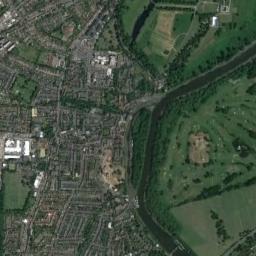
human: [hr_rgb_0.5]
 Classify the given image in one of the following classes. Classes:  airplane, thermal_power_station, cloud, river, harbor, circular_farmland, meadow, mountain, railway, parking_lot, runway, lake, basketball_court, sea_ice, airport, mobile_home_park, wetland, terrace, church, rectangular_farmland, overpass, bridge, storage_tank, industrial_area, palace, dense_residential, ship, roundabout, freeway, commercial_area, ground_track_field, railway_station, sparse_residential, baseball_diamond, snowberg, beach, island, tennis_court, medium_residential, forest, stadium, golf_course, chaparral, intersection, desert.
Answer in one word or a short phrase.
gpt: river